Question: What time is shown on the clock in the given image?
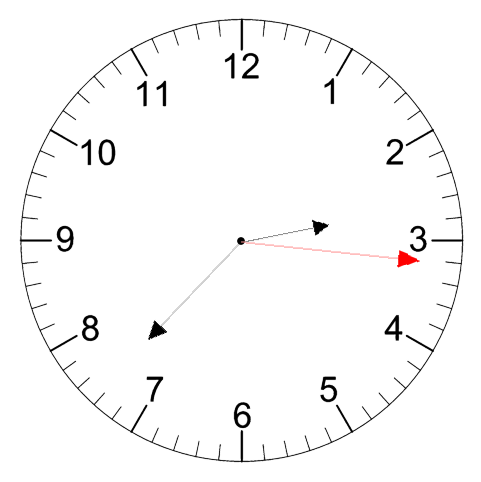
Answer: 02:37:16